Interaction volume radius: 5 \u00c5
Interaction volume height: 15 \u00c5
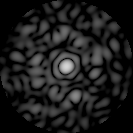
Disorder parameter: 0.8025